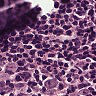
Metastatic tissue present: no